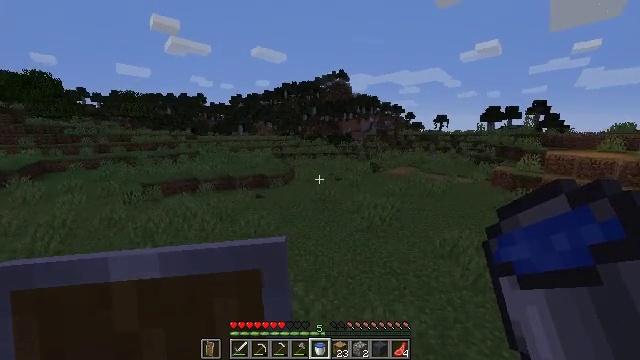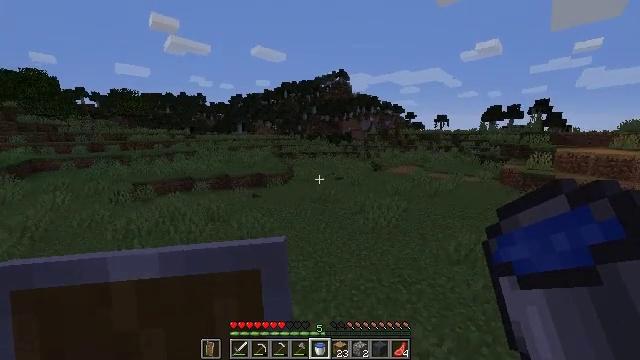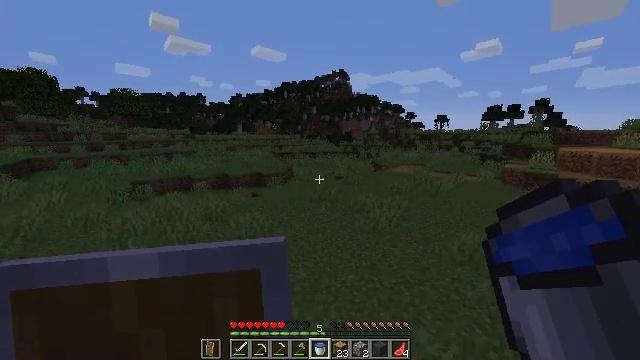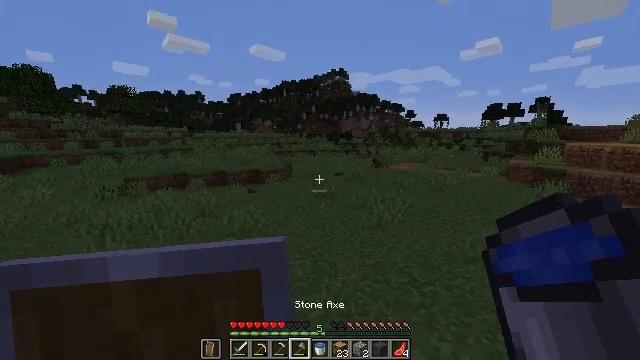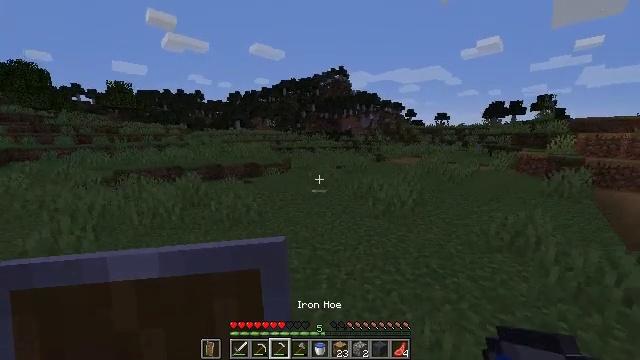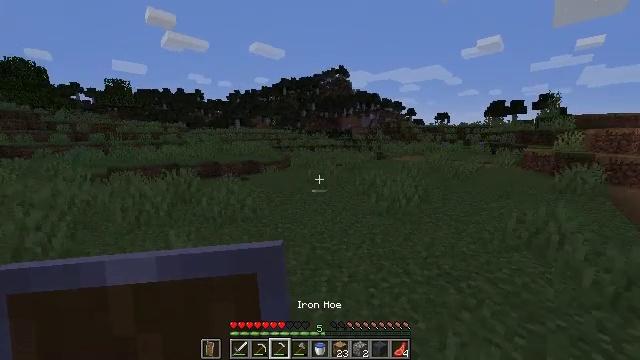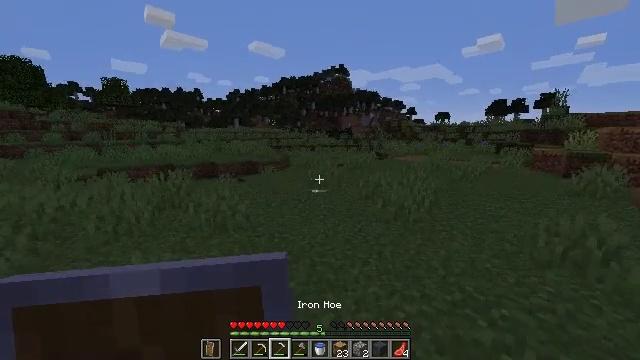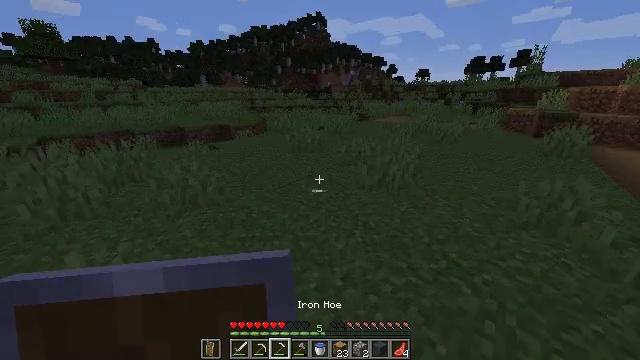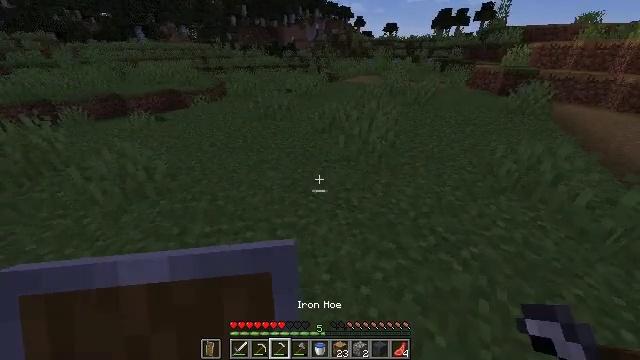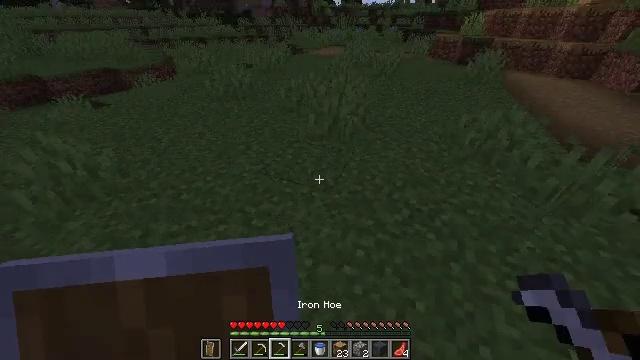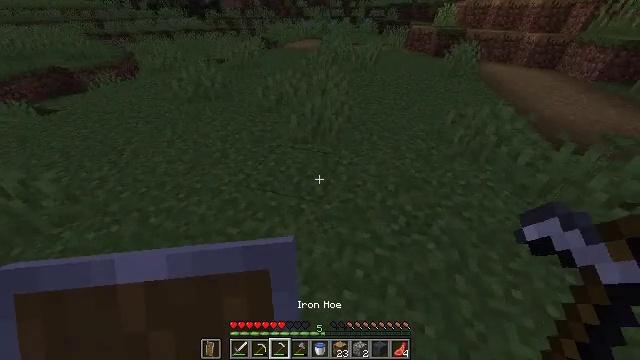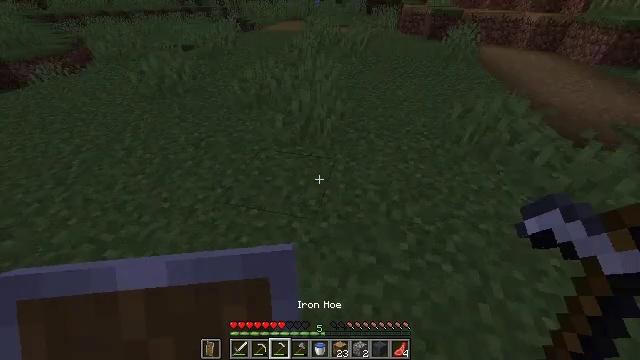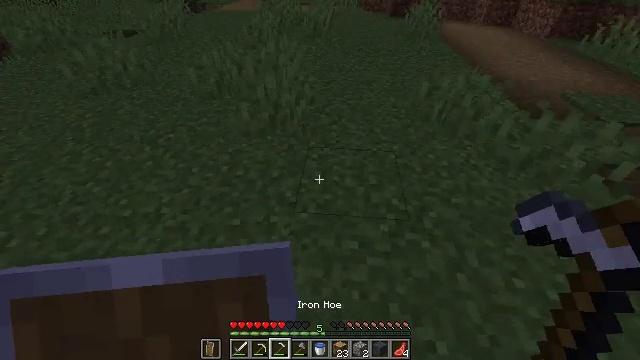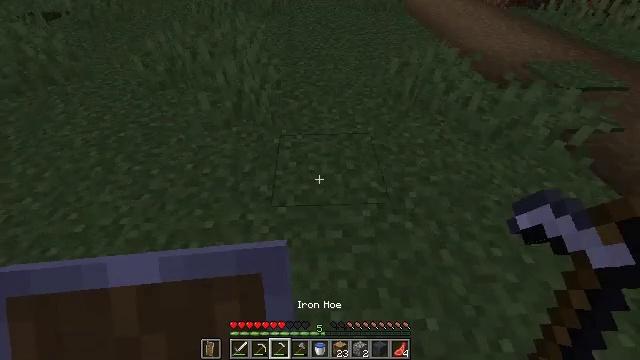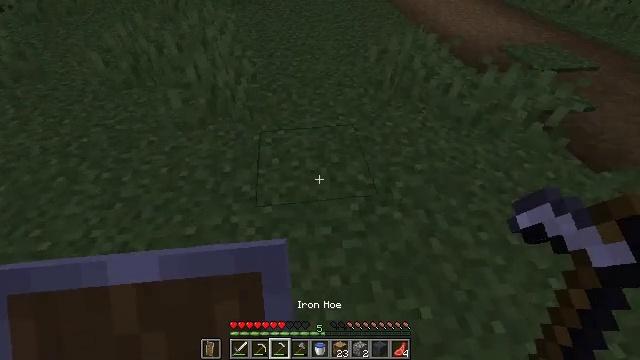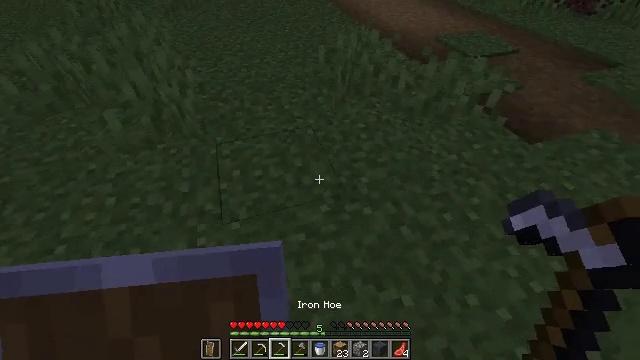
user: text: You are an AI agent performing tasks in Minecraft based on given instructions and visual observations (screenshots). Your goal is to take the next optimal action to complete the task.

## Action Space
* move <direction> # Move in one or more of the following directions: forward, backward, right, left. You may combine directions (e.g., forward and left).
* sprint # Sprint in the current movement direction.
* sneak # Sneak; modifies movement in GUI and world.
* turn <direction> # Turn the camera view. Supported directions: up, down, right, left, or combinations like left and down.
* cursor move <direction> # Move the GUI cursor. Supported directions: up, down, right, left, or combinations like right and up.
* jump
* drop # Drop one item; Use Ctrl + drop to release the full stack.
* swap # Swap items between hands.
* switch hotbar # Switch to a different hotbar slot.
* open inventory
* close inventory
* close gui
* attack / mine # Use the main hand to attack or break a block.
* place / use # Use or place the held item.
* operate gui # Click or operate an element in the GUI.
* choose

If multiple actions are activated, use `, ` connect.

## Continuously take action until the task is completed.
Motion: motion action
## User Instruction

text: Harvest grass block to clear the area.
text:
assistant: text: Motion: move forward
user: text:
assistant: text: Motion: move forward
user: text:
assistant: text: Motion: move forward
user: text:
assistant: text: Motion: move forward
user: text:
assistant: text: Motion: move forward
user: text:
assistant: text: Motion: move forward
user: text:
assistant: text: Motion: move forward, turn right and down
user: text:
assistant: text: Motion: move forward, turn right and down
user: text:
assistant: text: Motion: move forward, turn right and down
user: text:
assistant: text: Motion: turn right and down
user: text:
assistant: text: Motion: turn right and down
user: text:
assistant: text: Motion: turn right and down
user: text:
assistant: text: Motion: turn right and down
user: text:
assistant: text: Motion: turn right and down
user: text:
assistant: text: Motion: move forward, turn right
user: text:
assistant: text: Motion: move forward, turn right and up
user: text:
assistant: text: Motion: move forward
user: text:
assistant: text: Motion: no_op
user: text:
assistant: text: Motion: no_op
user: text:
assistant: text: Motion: turn left and up
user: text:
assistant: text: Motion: no_op
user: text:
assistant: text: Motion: attack / mine
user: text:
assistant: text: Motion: turn left and down, attack / mine
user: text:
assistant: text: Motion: turn left and down, attack / mine
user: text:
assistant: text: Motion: turn left and down, attack / mine
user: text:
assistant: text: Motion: turn left and down, attack / mine
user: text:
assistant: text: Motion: turn left, attack / mine
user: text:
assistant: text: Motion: attack / mine
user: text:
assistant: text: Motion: attack / mine
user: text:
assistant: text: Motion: attack / mine